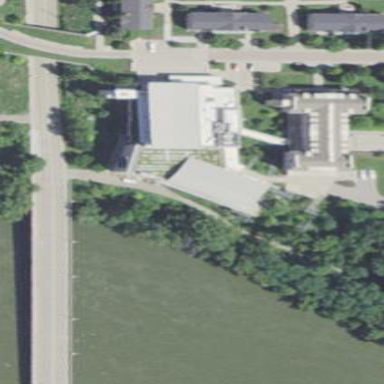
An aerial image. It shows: University building.